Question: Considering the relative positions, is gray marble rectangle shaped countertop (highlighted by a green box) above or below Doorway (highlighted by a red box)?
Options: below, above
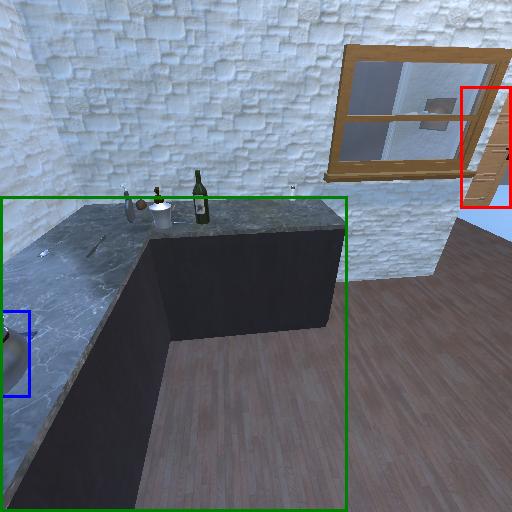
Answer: below